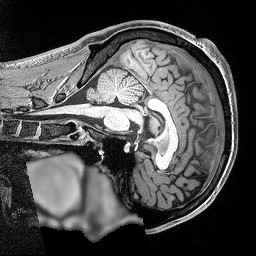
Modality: T1w
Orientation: sagittal
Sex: male
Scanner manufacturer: siemens
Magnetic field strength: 3 T
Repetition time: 2.5 s
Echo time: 0.0029 s